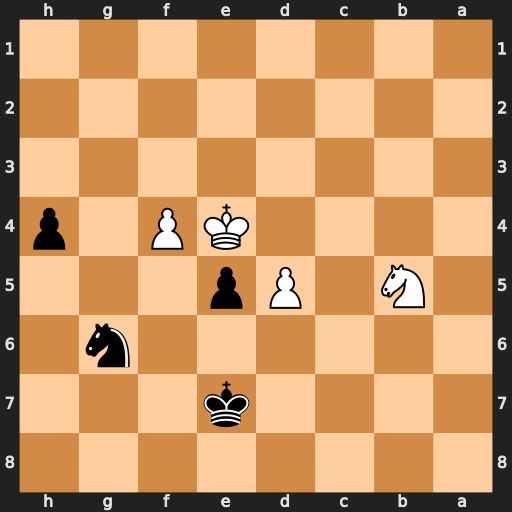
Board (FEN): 8/4k3/6n1/1N1Pp3/4KP1p/8/8/8
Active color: b
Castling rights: -
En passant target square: -
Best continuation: h3 Kf3 exf4 Kf2 Nh4 Kg1 f3